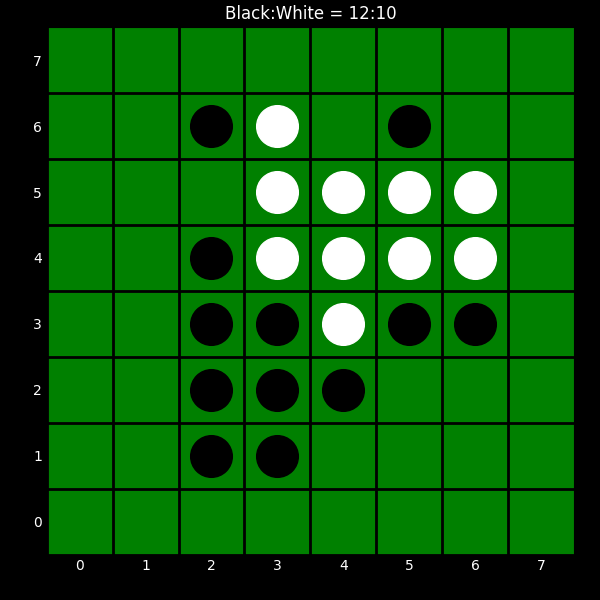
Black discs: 12
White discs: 10